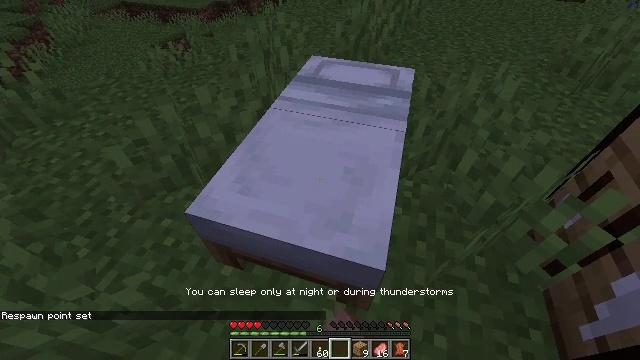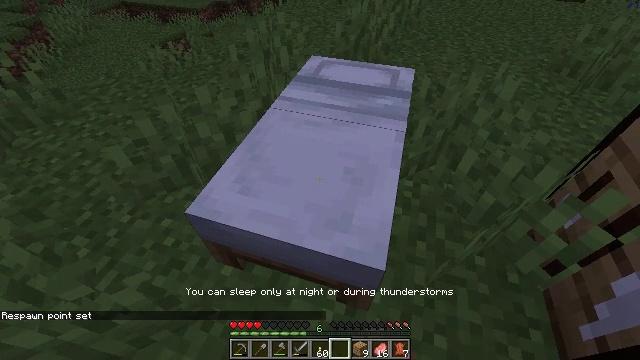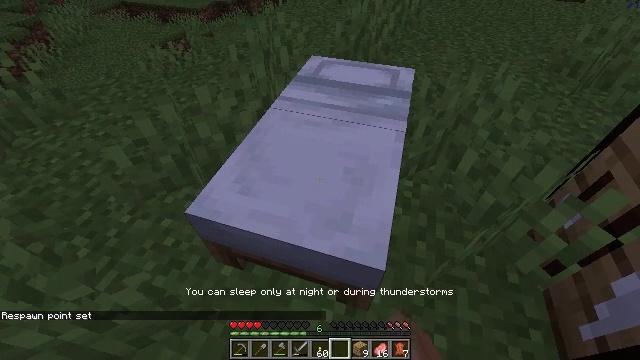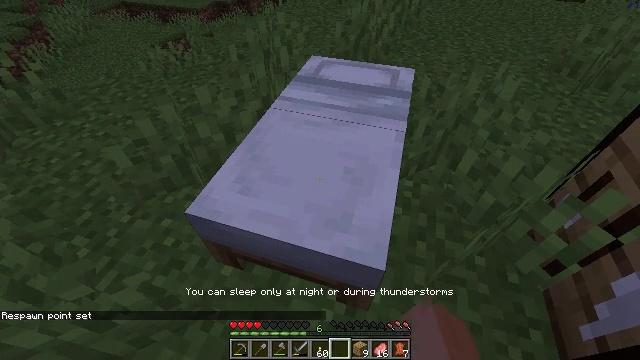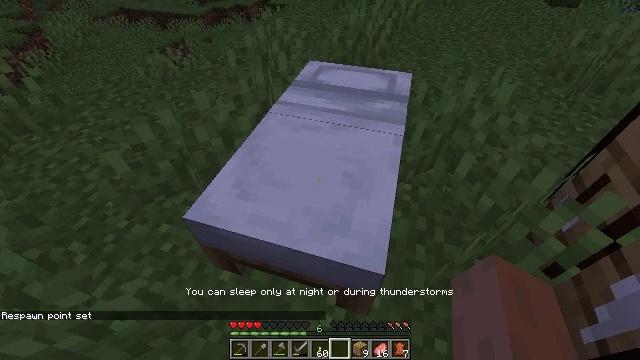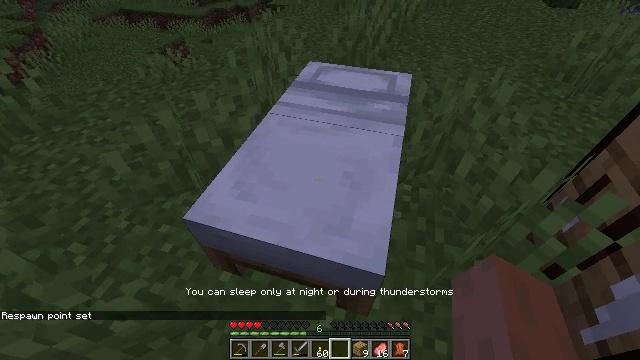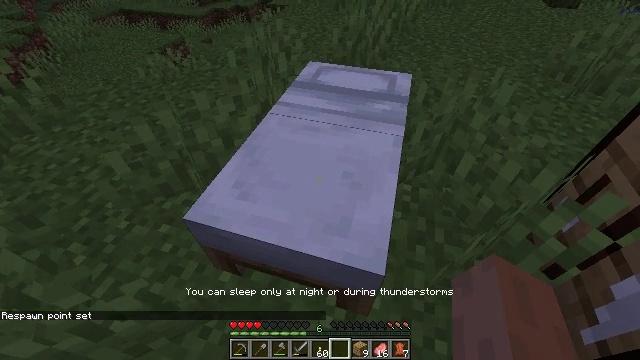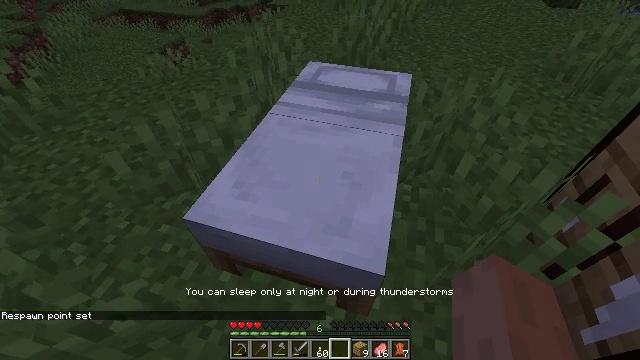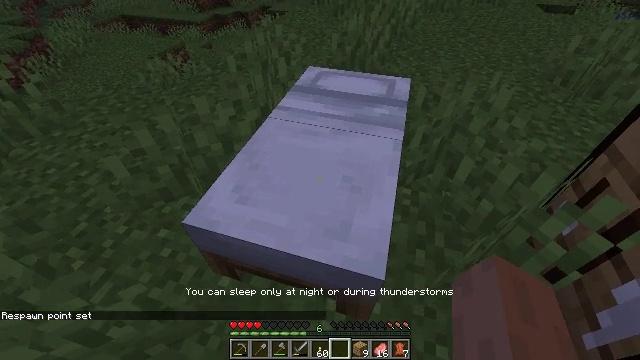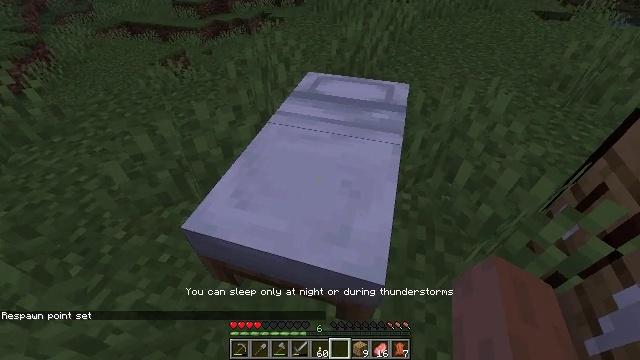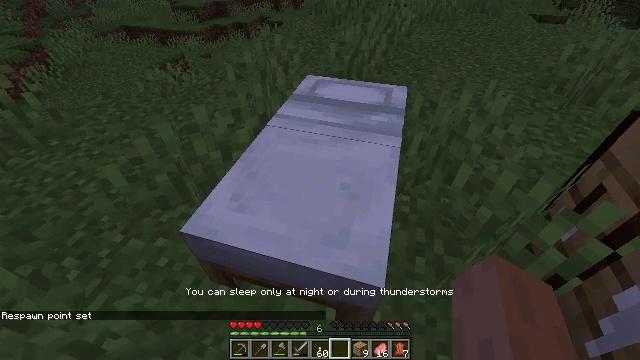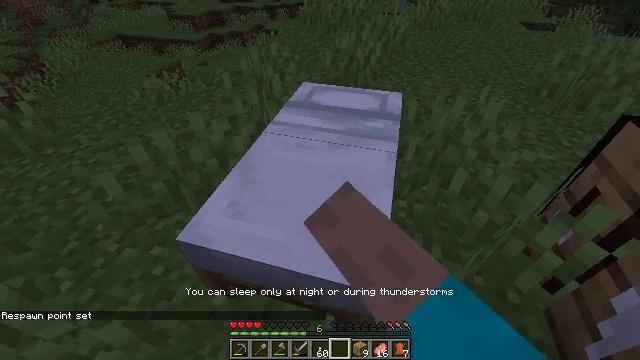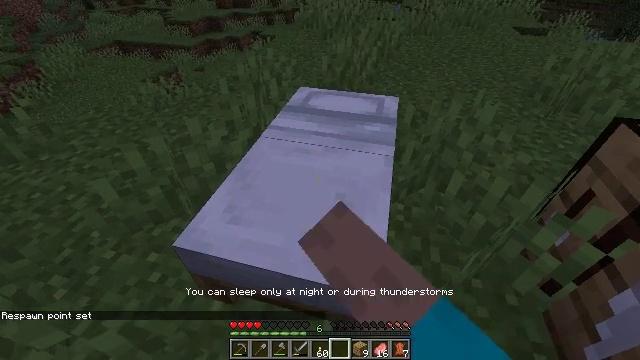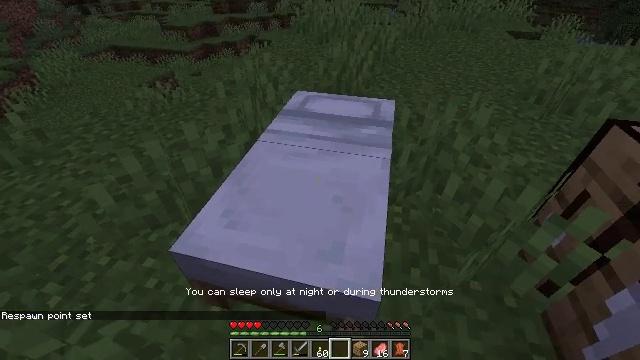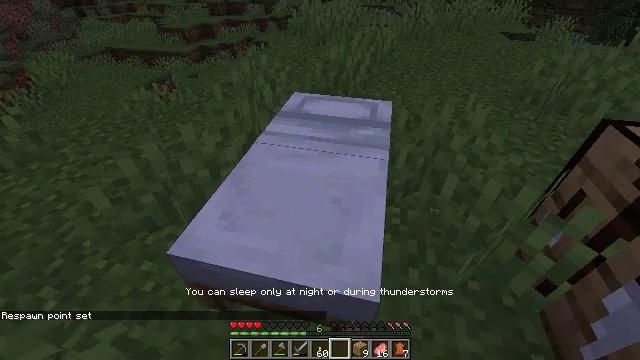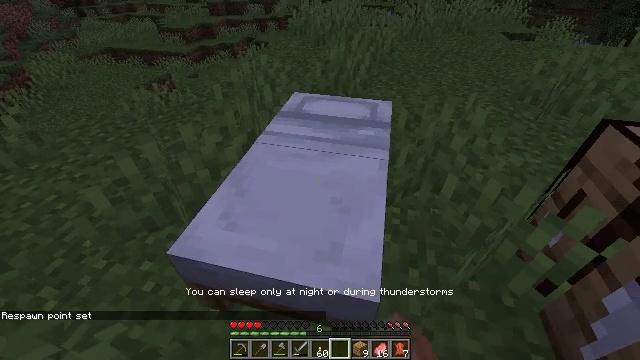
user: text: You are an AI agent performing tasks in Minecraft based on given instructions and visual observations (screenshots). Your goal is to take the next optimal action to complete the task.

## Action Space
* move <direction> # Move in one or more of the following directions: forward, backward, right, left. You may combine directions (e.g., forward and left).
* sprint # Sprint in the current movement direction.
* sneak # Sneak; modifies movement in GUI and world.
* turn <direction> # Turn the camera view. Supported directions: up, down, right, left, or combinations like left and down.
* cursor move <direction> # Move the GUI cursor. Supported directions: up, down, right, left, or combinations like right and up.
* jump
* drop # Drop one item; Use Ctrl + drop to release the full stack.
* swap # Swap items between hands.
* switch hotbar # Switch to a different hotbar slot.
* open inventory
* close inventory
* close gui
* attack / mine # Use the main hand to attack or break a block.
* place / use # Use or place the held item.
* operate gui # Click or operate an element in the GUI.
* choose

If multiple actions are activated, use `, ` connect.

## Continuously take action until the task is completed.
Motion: motion action
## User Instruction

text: Attack the white bed to collect it.
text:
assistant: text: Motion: use / place
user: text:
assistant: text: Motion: use / place
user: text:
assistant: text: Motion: no_op
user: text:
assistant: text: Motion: no_op
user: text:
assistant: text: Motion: use / place
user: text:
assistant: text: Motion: use / place
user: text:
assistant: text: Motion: use / place
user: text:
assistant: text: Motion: no_op
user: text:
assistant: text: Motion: turn up
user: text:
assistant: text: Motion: use / place
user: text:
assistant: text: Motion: turn up, use / place
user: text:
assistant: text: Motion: no_op
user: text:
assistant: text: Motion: no_op
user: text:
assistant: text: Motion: use / place
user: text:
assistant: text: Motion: use / place
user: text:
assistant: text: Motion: move left, use / place
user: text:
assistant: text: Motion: move left, turn right, use / place
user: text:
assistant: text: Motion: move left, turn right and down
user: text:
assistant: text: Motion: move left, turn right
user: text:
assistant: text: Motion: turn right, use / place
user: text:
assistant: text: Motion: use / place
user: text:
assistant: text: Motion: turn right and up, use / place
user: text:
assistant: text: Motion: turn right and up
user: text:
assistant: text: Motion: use / place
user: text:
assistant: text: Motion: use / place
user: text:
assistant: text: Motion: use / place
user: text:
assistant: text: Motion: turn right
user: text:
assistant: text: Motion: move left
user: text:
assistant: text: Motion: move left, use / place
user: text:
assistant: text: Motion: move left, turn right, use / place